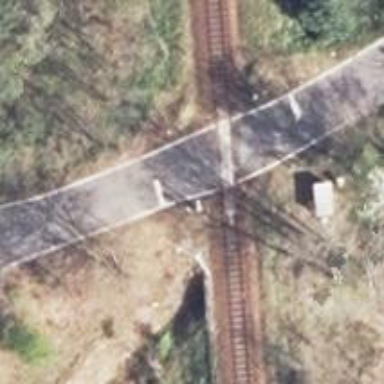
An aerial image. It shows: Level crossing with lights on the railway.